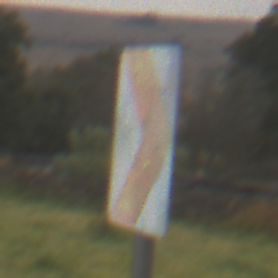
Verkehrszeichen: RichtungstafelnInKurvenKleinLinks
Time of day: MorningAfternoon
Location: Outdoor (Nature)
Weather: Overcast
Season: NotSpecified
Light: Natural